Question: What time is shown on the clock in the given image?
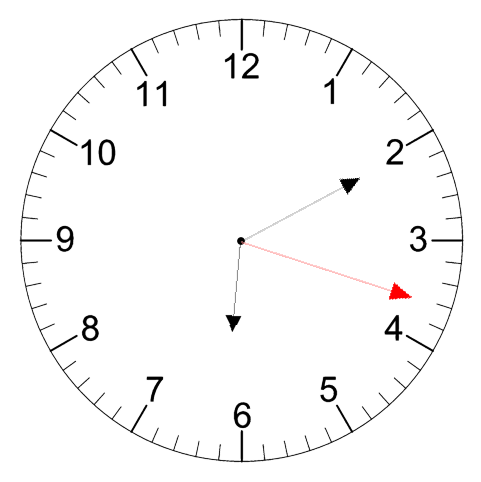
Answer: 06:10:18